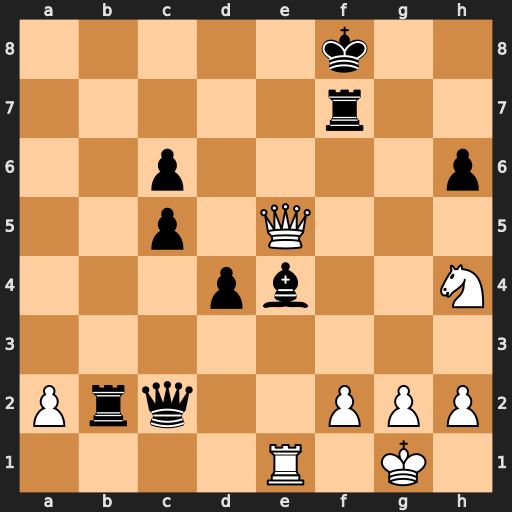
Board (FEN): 5k2/5r2/2p4p/2p1Q3/3pb2N/8/Prq2PPP/4R1K1
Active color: w
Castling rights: -
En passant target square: -
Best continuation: Ng6+ Bxg6 Qh8#